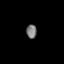
Tissue: prostate
Cell type: T cells
Senescence score: 0.3526
Nuclear area (px): 140
Mean DAPI intensity: 122.071